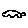
Label: car